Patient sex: M
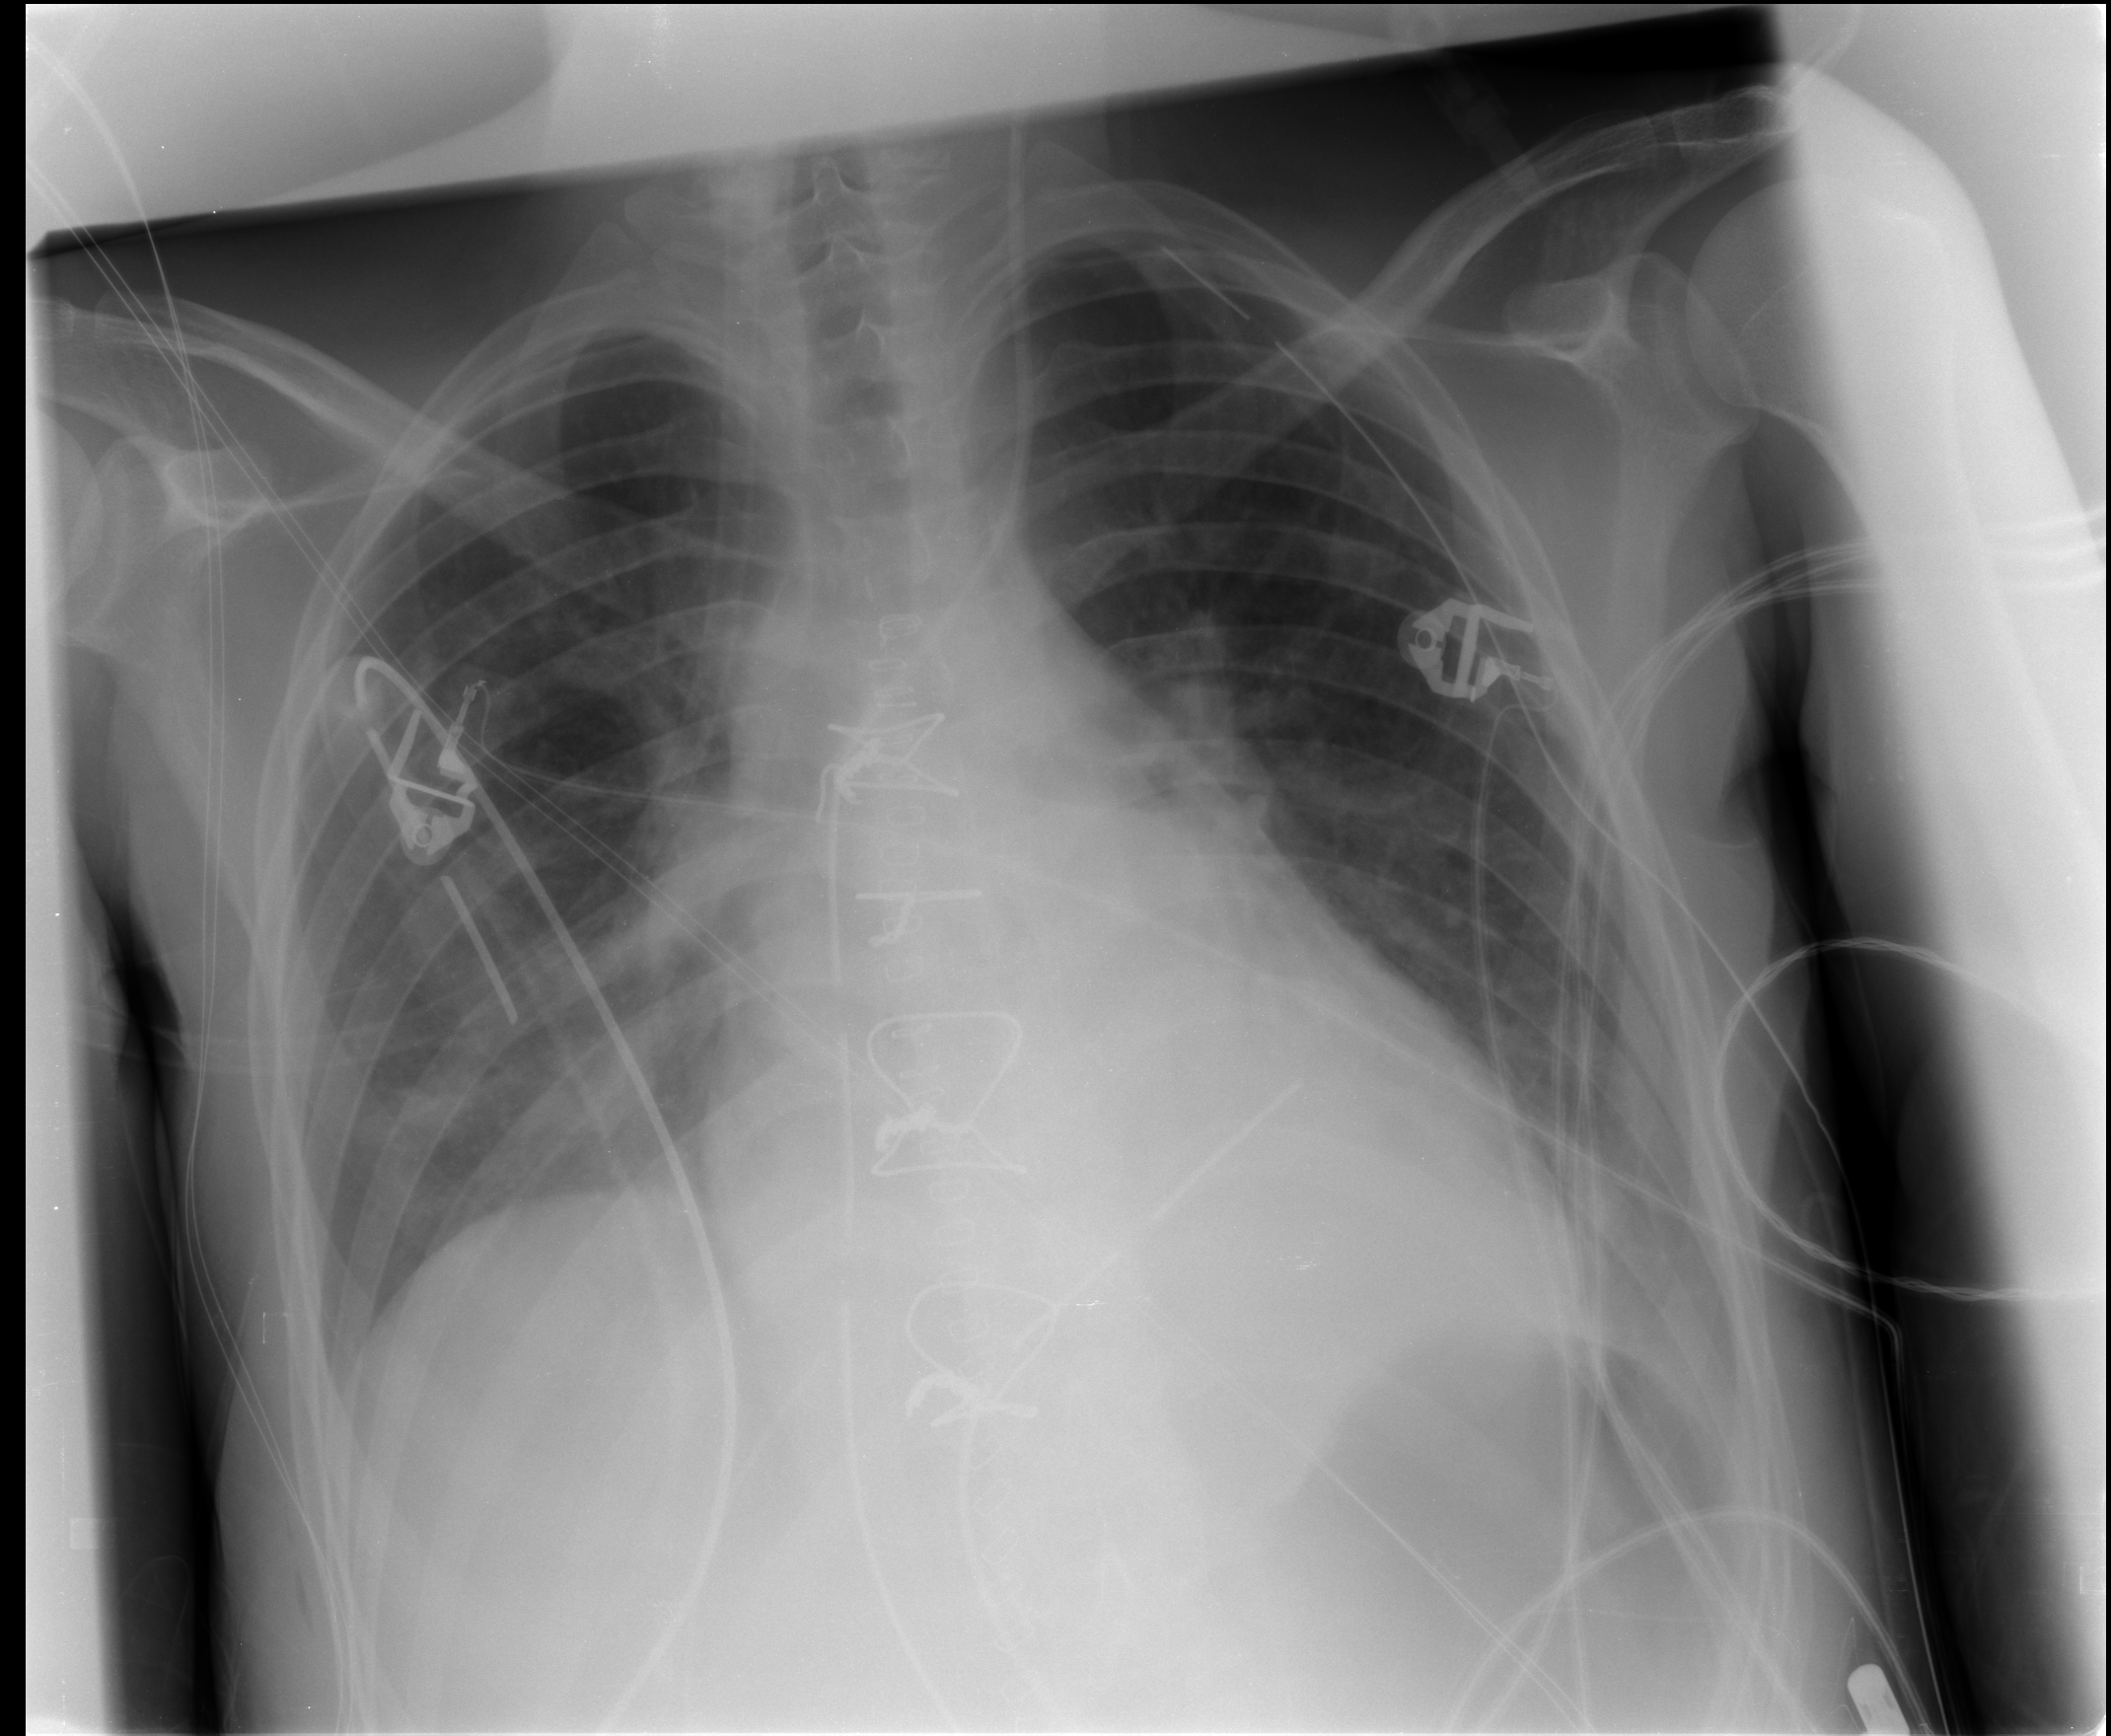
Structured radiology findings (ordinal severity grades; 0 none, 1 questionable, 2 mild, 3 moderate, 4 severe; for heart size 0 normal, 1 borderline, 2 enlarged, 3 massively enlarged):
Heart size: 2
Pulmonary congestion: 0
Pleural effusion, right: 0
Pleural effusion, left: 1
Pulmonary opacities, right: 1
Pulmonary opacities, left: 0
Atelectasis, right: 2
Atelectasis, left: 2